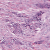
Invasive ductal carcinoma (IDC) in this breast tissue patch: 1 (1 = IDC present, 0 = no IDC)